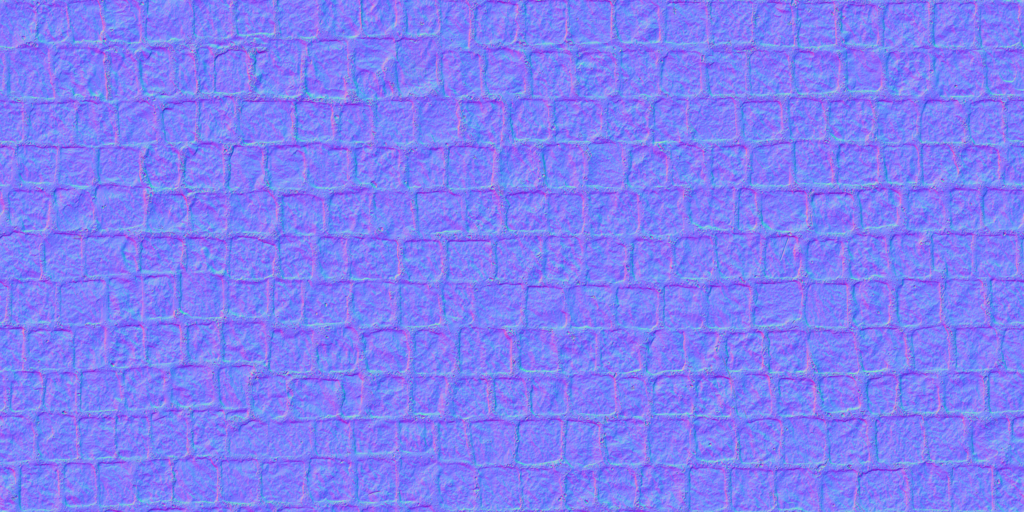
Texture map type: NormalDX